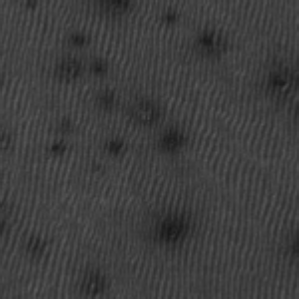
Label: frost